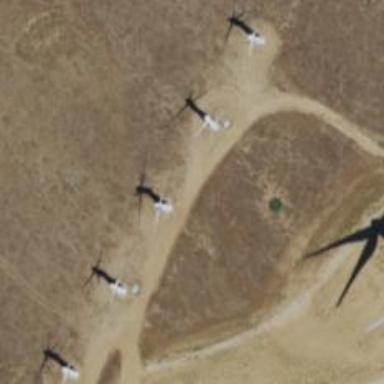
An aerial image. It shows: Wind turbine generating power.